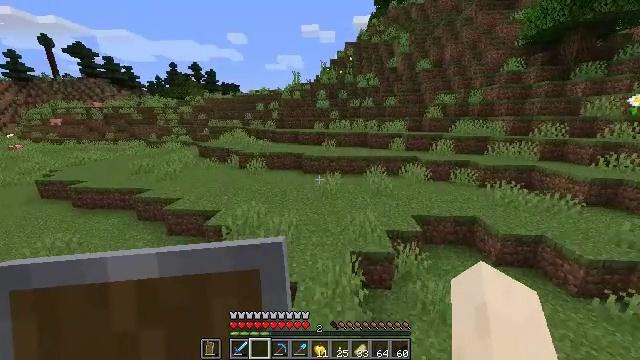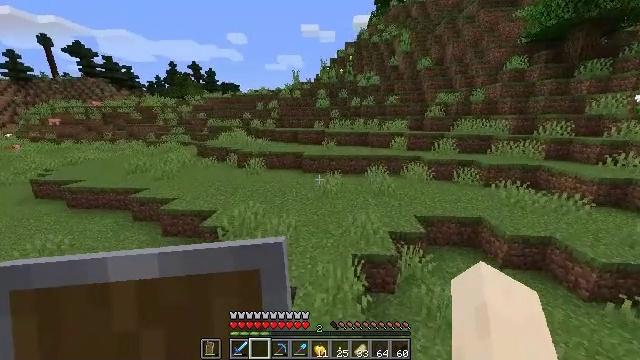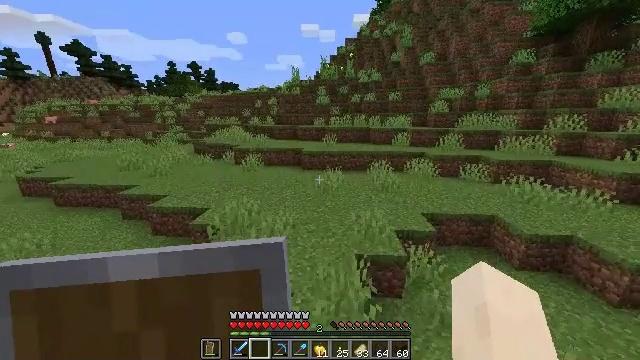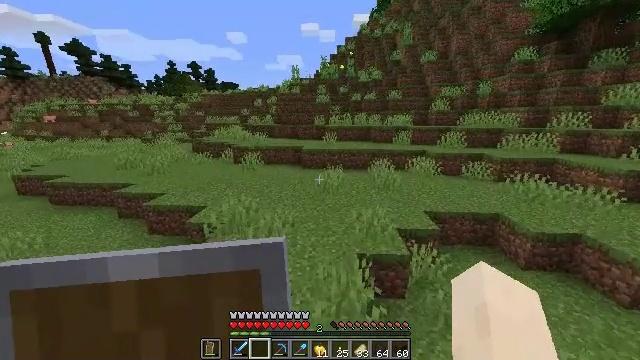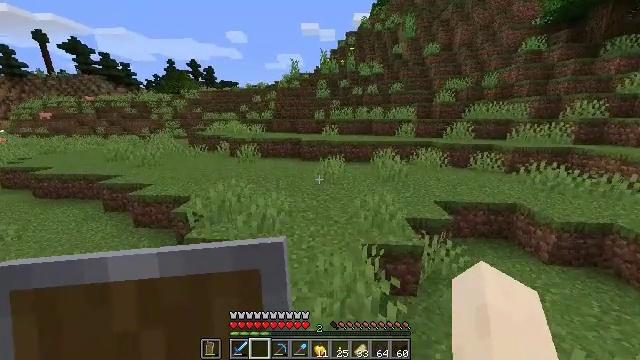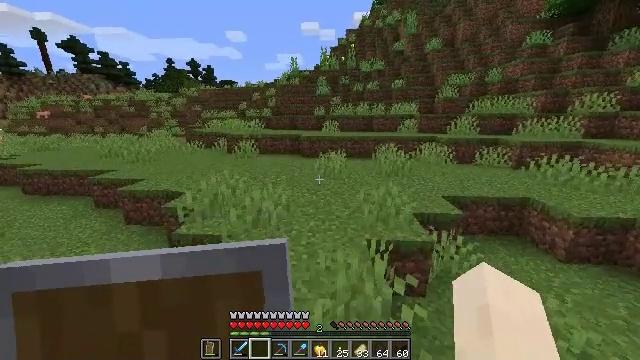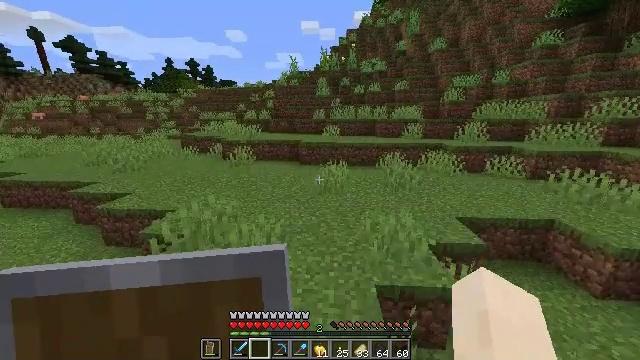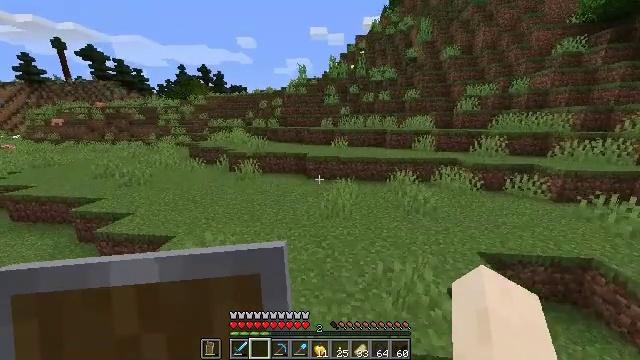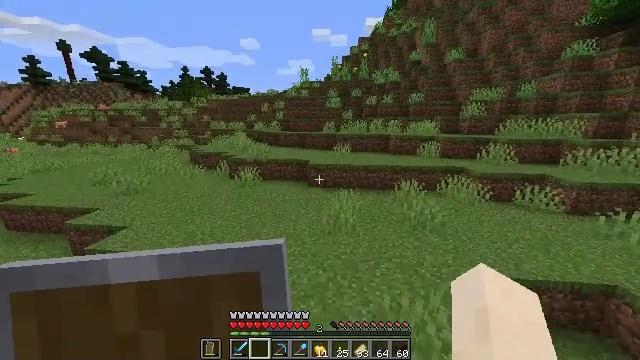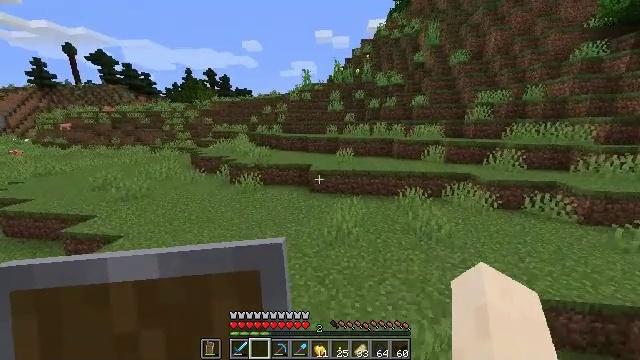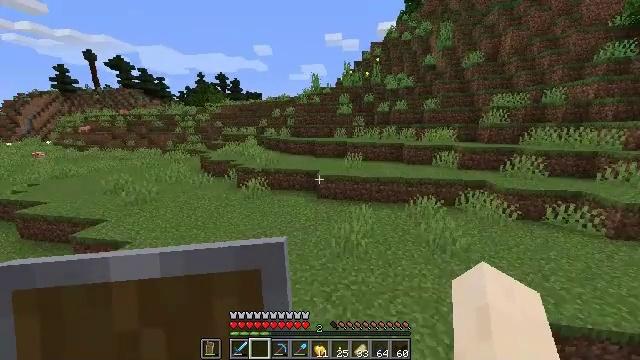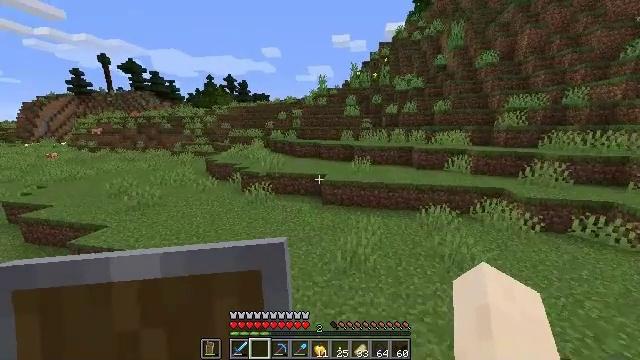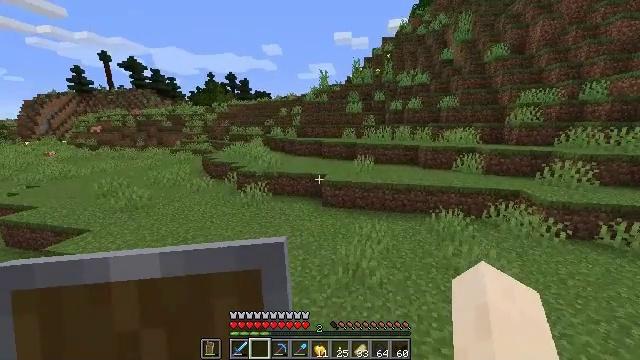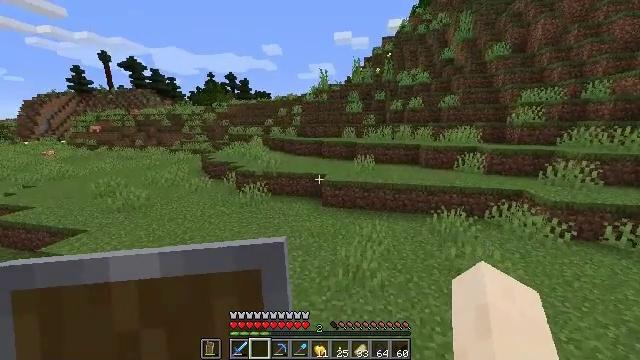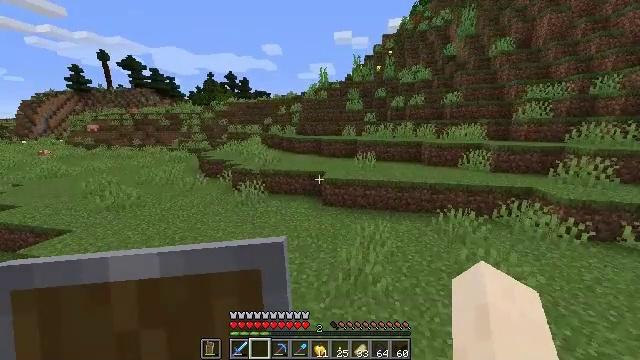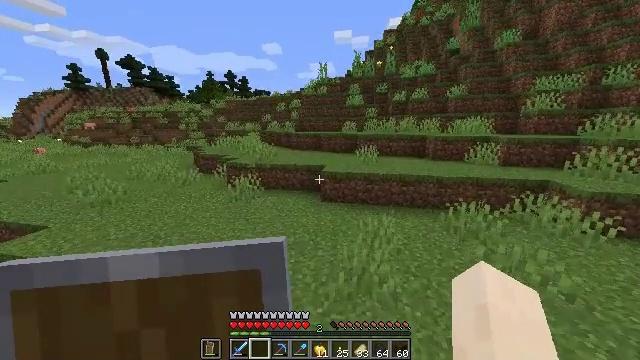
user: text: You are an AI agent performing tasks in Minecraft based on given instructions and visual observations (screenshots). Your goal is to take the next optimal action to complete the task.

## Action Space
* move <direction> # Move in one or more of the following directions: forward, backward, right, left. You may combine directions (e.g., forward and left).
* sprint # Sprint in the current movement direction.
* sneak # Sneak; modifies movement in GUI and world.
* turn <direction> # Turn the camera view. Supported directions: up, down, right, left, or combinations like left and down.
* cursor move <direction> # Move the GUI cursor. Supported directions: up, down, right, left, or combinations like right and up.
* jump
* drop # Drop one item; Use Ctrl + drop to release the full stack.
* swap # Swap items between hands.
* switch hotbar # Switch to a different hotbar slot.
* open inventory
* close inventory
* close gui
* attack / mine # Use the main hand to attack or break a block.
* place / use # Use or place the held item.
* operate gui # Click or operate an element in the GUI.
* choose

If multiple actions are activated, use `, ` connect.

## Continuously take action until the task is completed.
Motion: motion action
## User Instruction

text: Harvest grass block to clear the area.
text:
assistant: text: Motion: move forward
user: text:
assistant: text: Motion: move forward
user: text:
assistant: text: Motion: move forward
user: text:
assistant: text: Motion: move forward
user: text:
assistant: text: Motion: move forward, jump
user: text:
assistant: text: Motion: move forward, jump
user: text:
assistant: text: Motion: move forward, turn left, jump
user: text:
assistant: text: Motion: move forward, jump
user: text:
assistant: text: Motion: move forward, jump
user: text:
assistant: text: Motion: move forward, turn left, jump
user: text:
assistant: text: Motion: move forward, turn left, jump
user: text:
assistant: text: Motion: move forward, jump
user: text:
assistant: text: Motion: move forward, jump
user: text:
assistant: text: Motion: move forward, jump
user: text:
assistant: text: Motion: move forward, jump
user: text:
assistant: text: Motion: move forward, jump
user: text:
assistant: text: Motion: move forward, jump
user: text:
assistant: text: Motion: move forward and move left, jump
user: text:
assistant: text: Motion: move forward and move left, turn left, jump
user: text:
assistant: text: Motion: move forward and move left, turn left, jump
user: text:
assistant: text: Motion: move forward and move left, turn left, jump
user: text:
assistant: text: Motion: move forward and move left, jump
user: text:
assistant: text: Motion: move forward and move left, jump
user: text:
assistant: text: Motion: move forward and move left
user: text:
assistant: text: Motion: move forward
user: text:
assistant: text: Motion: move forward
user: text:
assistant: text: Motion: move forward
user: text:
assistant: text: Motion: move forward, turn right
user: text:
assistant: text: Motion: move forward, turn right and up
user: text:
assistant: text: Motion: move forward, turn right and up